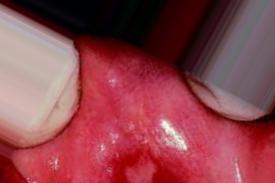
Condition: Mouth Ulcer